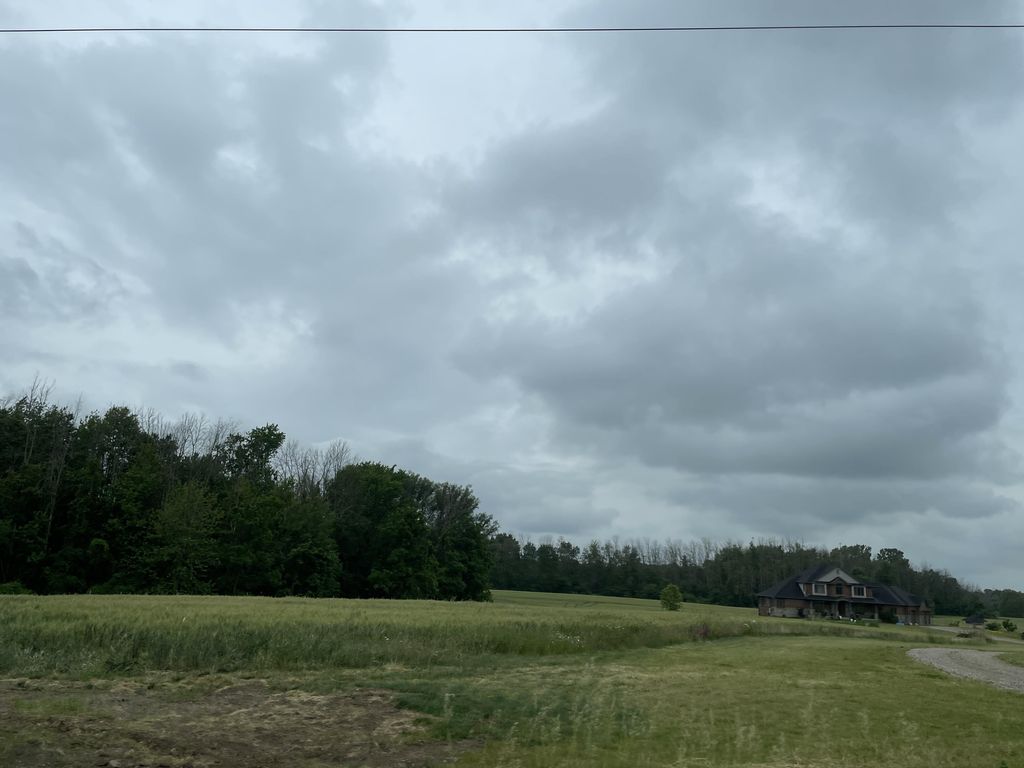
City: kitchener-waterloo